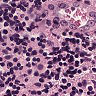
Metastatic tissue present: no